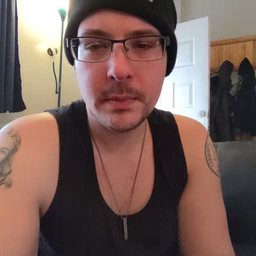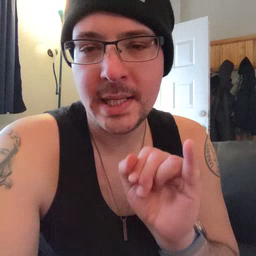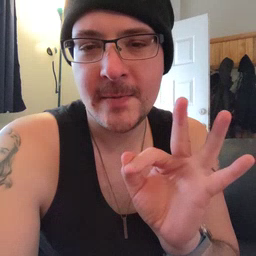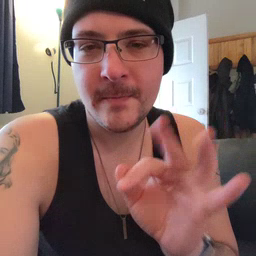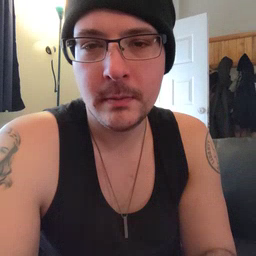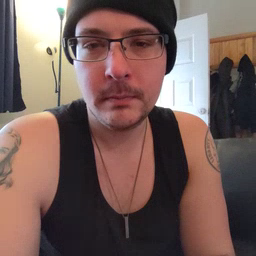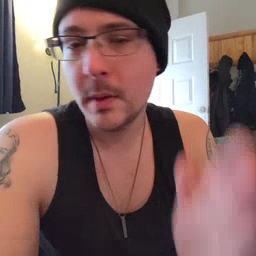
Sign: if